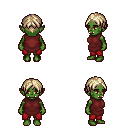
a pixel art fantasy rpg character, female body template, orc, green skin, maroon tunic, red pants, white blonde parted hairstyle, four views (front, back, left, right), 2x2 character sprite sheet, small pixel art, hard edges, no anti-aliasing